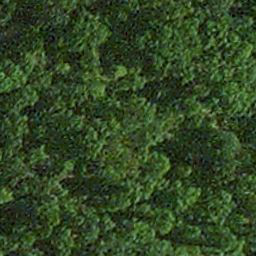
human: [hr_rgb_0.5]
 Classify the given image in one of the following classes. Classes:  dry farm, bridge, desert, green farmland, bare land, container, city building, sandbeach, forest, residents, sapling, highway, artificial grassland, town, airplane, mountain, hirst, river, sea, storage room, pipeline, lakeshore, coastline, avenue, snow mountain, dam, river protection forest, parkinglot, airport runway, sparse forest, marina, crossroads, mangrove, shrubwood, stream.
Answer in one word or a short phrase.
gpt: forest